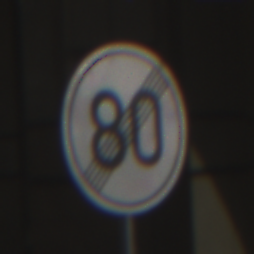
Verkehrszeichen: EndeGeschwindigkeit80
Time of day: MorningAfternoon
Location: Outdoor (Urban)
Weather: PartlyCloudy
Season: NotSpecified
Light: Natural